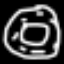
Label: donut